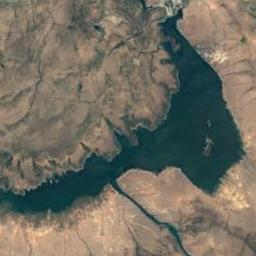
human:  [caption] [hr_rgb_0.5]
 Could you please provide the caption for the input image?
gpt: The lake with a winding bank lies in a wasteland and the water is deep green .

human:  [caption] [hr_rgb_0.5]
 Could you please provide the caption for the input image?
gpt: There is an irregular blue lake in the yellow brown mountains .

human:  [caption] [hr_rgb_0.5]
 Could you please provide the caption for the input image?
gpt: Beside the lake is green land .

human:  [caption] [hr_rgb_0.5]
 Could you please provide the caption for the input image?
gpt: The ground is rough around the lake .

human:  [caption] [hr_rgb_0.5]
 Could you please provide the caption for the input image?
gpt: There are brown bare land around the lake .